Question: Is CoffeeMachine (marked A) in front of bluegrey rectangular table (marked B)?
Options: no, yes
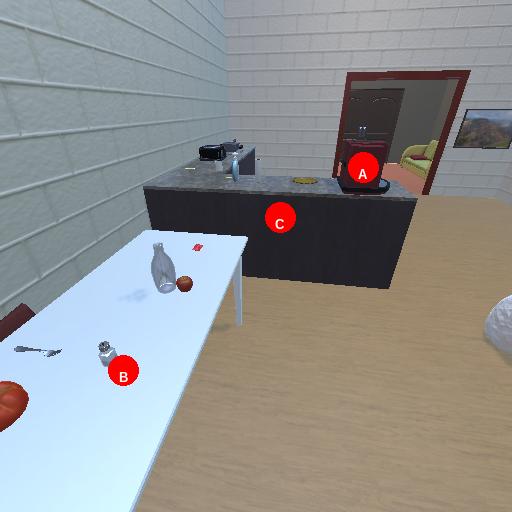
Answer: no